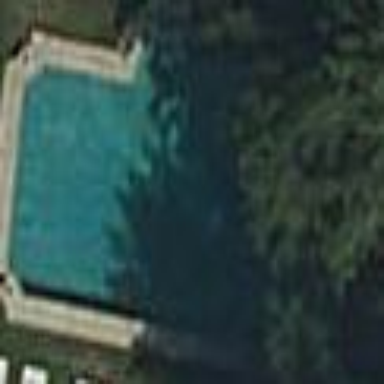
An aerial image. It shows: Swimming pool located in leisure land.